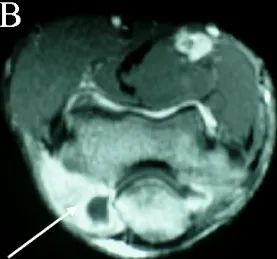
Multiplanar CT of the right elbow joint. B. Axial slice through the proximal forearm, demonstrating the joint effusion surrounding the radial head (solid arrow) and increased soft tissue density involving the medullary shaft of the ulna (dashed arrow).
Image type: radiology (mri)